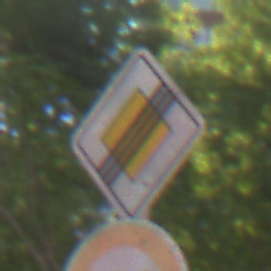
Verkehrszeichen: EndeVorfahrtsstrasse
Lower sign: Geschwindigkeit120
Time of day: MorningAfternoon
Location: Outdoor (Suburban)
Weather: PartlyCloudy
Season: NotSpecified
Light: Natural